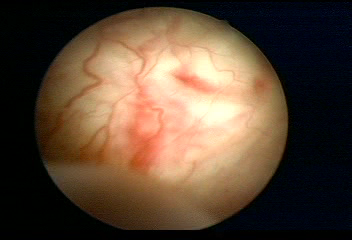
Modality: WLC
Class: Normal mucosa
Bladder cancer association: No